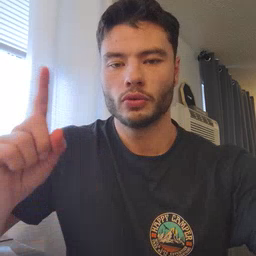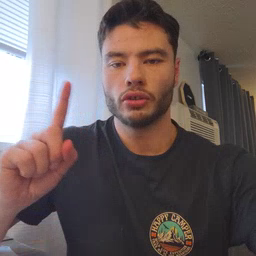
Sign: where